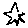
Label: star